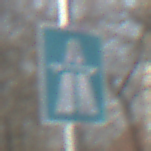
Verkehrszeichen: Autobahn
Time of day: MorningAfternoon
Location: Outdoor (Suburban)
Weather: PartlyCloudy
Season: NotSpecified
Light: Natural